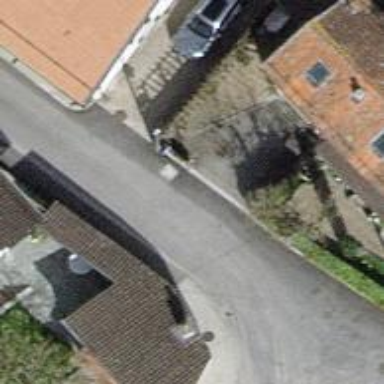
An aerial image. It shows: Residential road with asphalt surface.